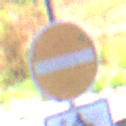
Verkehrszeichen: VerbotDerEinfahrt
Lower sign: EinspurigeFahrzeugeFrei3
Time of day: Midday
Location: Roofed (Underpass)
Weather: Clear
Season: NotSpecified
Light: Natural